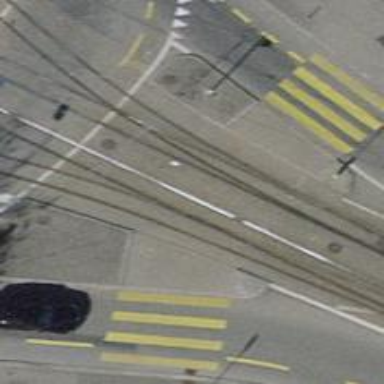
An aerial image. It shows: Tram crossing on the railway.